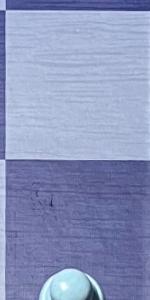
Label: Empty